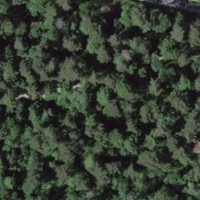
EUNIS habitat code: 43
Species observed at this site:
Saponaria ocymoides